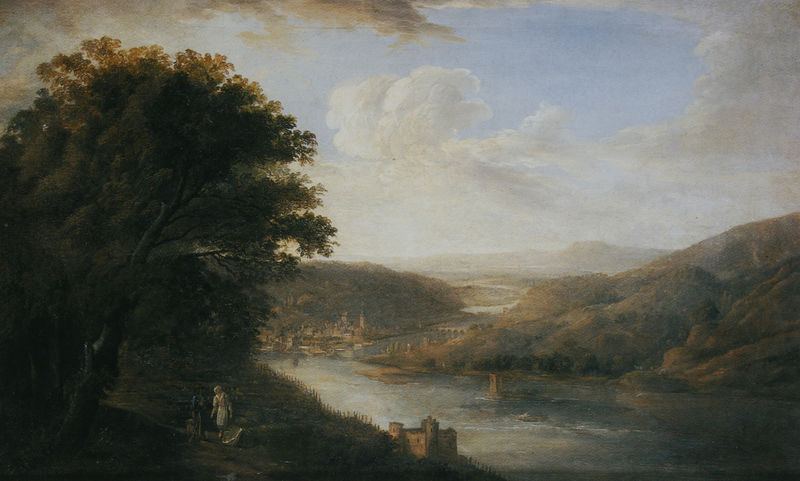
Titel: Blick vom Niederwald auf Bingen und das Nahetal
Künstler: (Johann) Georg Schneider
Standort: Mainz
Institution: Landesmuseum
Schlagwörter: baum, berg, blau, dunkel, felsen, gemälde, himmel, laub, mann, schatten, wasser, weiß, wolken, aquarell, baden, bäume, fluss, grün, landschaft, menschen, ocker, see, stadt, ufer, abend, braun, fenster, frau, grau, hell, licht, zeichnung, ausblick, gebäude, haus, hund, schloss, tuch, weg, wiese, wolke, zaun, malerei, mensch, stein, ast, bach, baumstamm, dämmerung, erde, ferne, horizont, hügel, morgen, natur, spiegelung, wind, brücke, kirche, pfad, sonne, insel, gold, kind, klassizismus, paar, renaissance, rokoko, tal, wald, anhöhe, boot, turm, hellblau, schiff, welle, wellen, ansicht, biegung, ort, fischer, laufen, warm, berge, gebirge, dorf, dunkelgrün, dunst, nebel, landschaftsmalerei, idylle, silhouette, figuren, böschung, mündung, romantik, staffage, turner, deutsch, still, baumkrone, ortschaft, stadtansicht, ruine, burg, kirch, türme, idyll, festung, flusslandschaft, ruinen, gestalten, liebespaar, geäst, wanderer, blattwerk, reflektion, siedlung, poussin, himel, sfumato, watteau, spaziergänger, caspar david friedrich, wipfel, schlängeln, frauengestalt, windung, brücken, flüsse, burgen, flussbiegung, lorelei, rhein, bott, lau, rustikal, loreley, lieblich, lorrain, giorgione, constable, farbtöne, farbton, flussbigung, gras rasen, kumulus, nebenfluß, 16. jahrhundert, abhanag